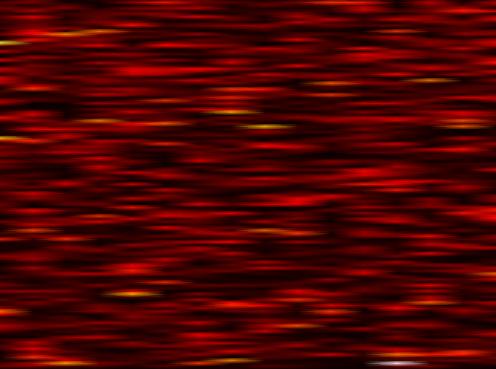
Label: FOFDM